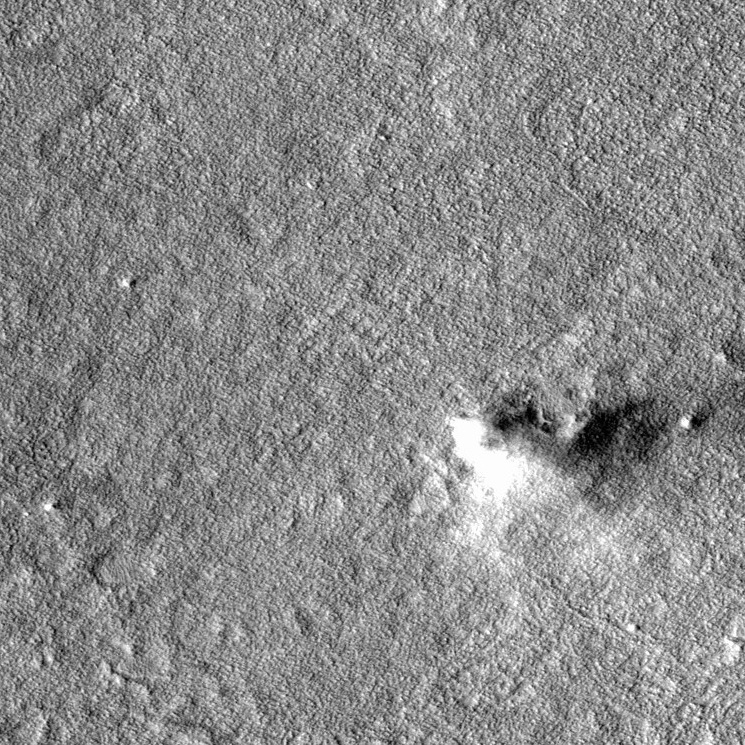
Label: dustdevil